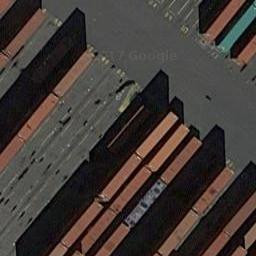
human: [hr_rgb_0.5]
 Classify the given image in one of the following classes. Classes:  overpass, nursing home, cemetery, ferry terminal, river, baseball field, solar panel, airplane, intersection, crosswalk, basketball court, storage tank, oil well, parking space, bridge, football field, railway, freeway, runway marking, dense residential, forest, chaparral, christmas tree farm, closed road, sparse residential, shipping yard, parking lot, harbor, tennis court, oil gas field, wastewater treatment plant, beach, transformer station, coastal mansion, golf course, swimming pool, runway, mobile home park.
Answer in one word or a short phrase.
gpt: shipping yard